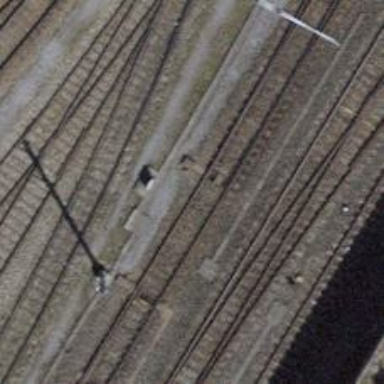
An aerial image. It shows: Railway switch.